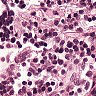
Metastatic tissue present: no